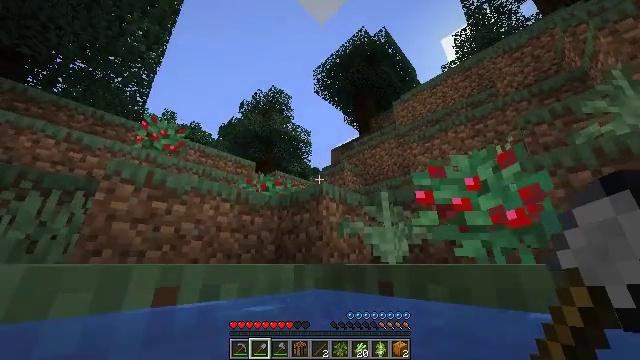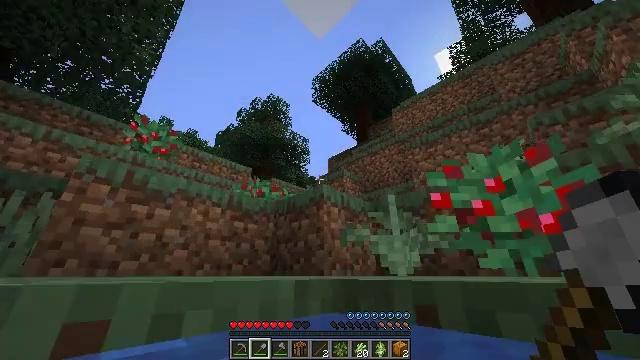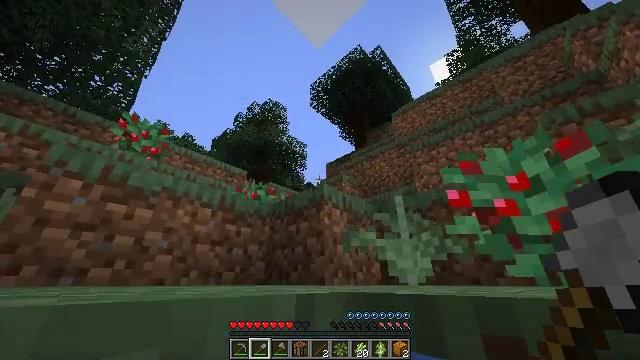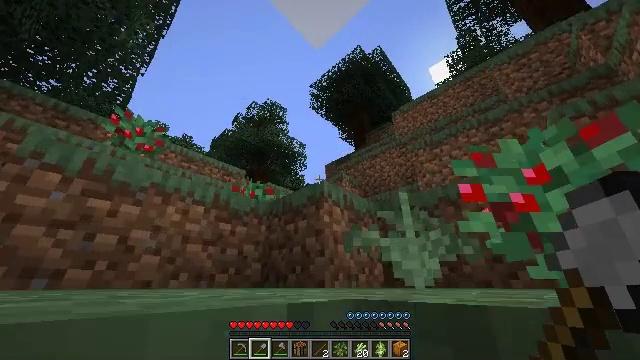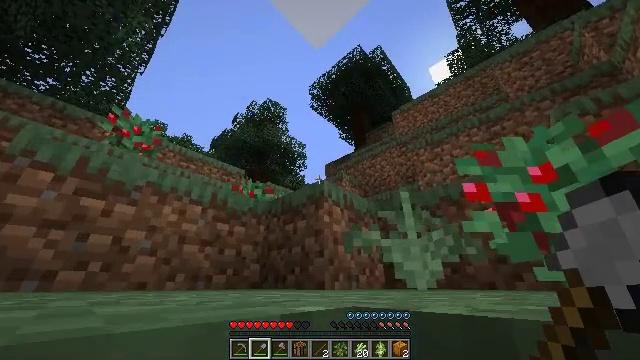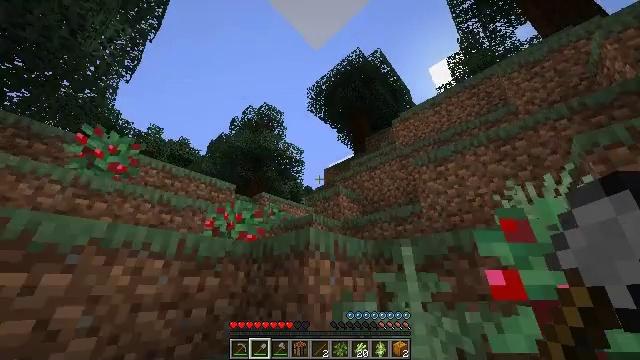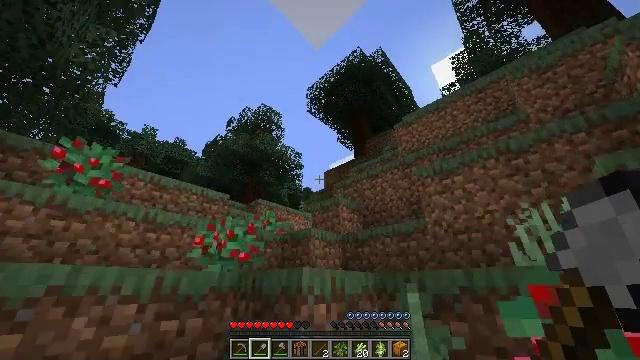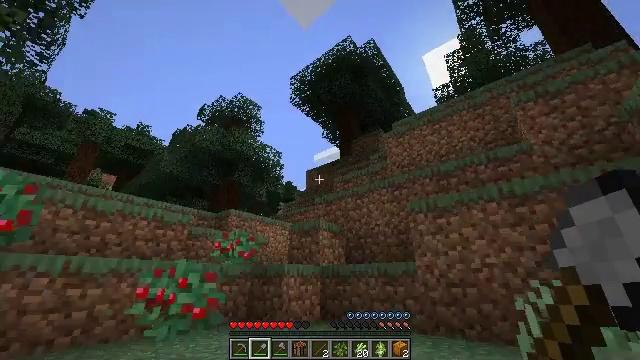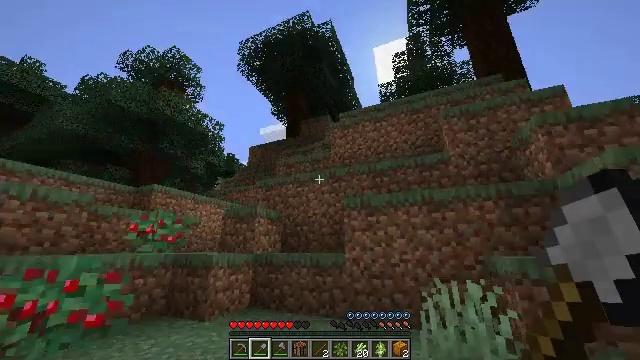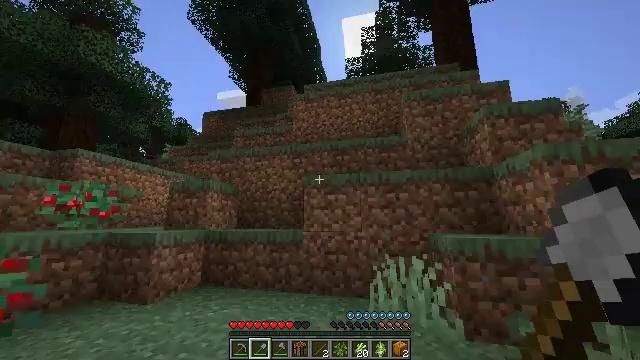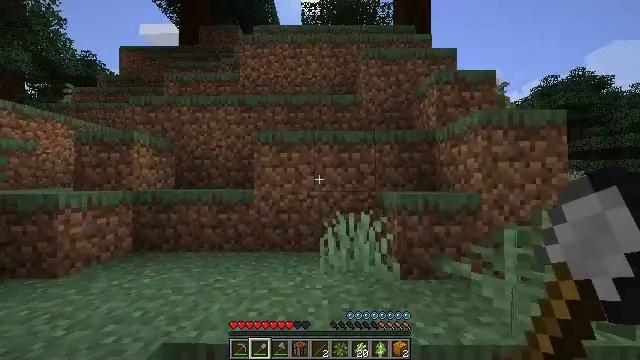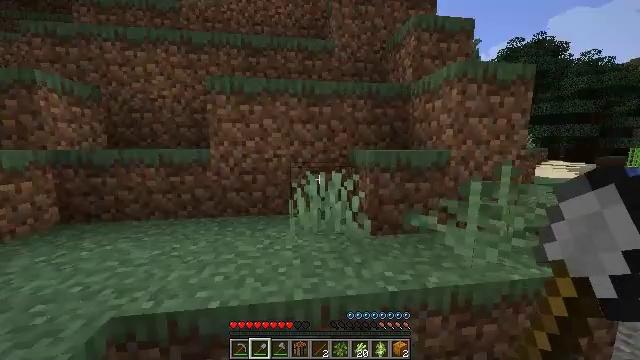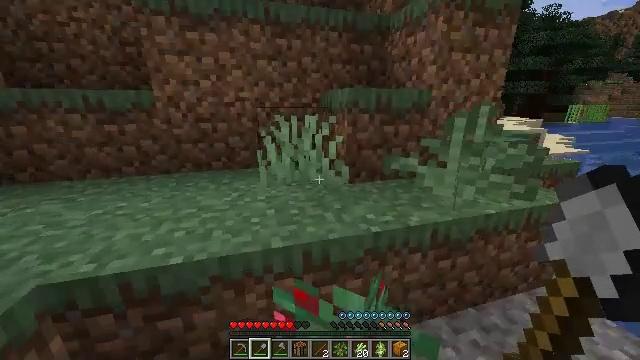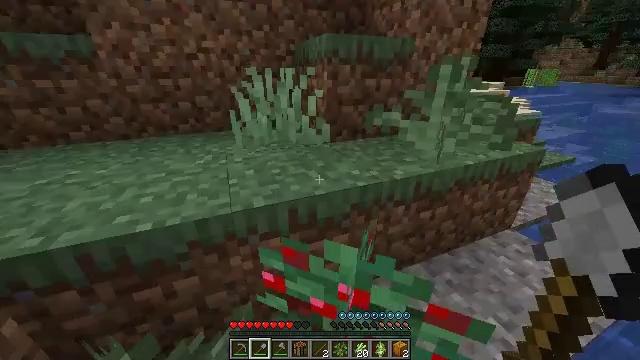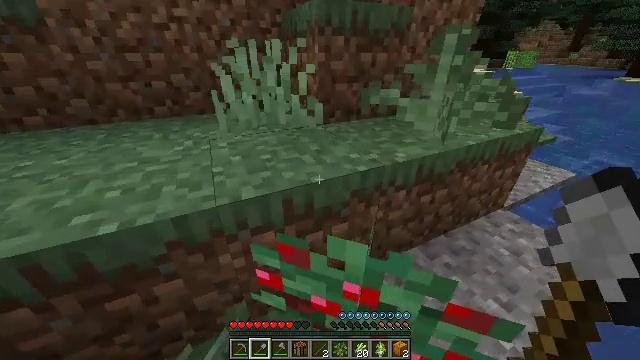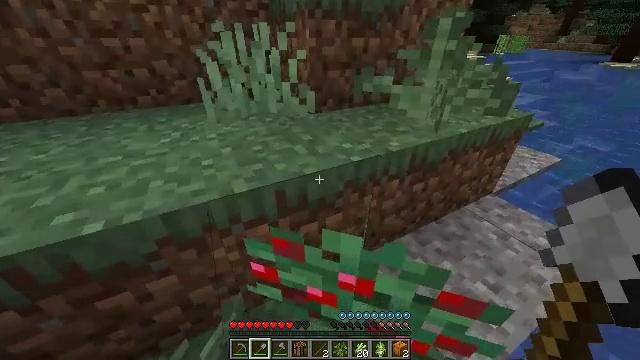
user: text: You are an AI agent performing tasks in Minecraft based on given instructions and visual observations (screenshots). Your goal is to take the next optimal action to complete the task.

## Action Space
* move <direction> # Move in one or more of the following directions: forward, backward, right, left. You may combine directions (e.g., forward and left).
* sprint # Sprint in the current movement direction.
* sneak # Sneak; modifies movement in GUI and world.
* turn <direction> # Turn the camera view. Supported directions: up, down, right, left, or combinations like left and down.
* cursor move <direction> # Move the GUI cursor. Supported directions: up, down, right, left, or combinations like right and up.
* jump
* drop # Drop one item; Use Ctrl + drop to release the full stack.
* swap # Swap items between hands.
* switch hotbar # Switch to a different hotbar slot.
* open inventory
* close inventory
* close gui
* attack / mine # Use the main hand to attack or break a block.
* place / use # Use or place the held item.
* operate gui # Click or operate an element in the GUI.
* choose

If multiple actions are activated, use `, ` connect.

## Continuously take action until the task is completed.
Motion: motion action
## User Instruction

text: Break the sweet berry bush to collect berries.
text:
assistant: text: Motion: move forward, sprint, turn up
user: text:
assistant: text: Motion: move forward, sprint, turn up
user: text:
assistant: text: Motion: move forward, sprint
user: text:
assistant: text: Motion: move forward, sprint, jump
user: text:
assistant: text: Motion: move forward, sprint, jump
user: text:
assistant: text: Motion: move forward, sprint, jump
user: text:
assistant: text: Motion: move forward, sprint, turn right and down, jump
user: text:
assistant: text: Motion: move forward, sprint, turn right and down, jump
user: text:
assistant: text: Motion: move forward, sprint, turn right and down, jump
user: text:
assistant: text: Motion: move forward, sprint, turn right and down, jump
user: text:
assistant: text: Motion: move forward, sprint, turn right and down, jump
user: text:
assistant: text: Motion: move forward, sprint, turn right and down
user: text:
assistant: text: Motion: move forward, sprint, turn right and down
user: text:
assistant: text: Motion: move forward, sprint, turn right and down
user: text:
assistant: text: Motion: turn right and down
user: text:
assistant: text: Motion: no_op
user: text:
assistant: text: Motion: attack / mine
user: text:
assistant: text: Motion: attack / mine
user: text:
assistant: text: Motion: attack / mine
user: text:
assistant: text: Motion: turn right and down, attack / mine
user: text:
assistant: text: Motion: turn right and down, attack / mine
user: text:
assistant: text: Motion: turn right and down, attack / mine
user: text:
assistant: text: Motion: turn down, attack / mine
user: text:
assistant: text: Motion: turn down
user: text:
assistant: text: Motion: turn left and down
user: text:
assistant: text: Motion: turn left and up
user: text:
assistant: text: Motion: move forward, turn left and up
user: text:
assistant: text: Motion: move forward, turn left and up
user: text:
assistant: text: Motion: move forward and move right, turn left and up
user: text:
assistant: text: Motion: move forward and move right, turn left and up